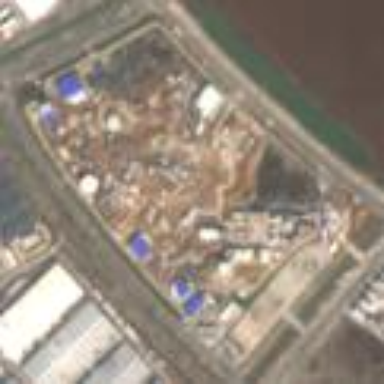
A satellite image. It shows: Theme park.